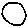
Label: circle